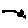
Label: moon